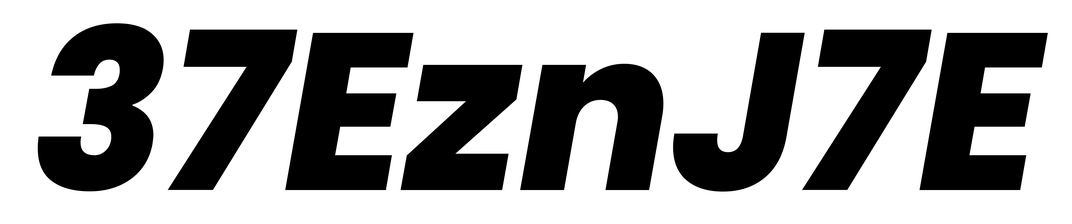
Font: Poppins-ExtraBoldItalic